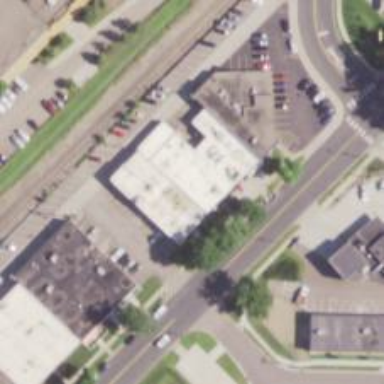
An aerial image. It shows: Healthcare clinic is depicted in the image.